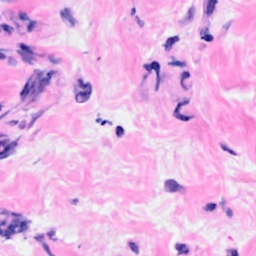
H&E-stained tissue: Breast